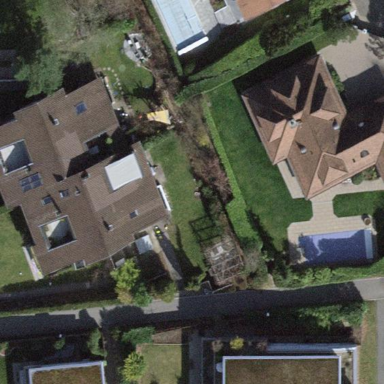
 designed for leisure activities on land."